Question: In the image below, if I click either male or female text, I want the checkbox to be checked. How can I do that?

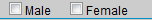
Answer: Second option is to wrap both checkbox and text in a 'label'. It will work too:
'''
<label>
<input id="male_checkbox" name="gender" type="checkbox" value="male" /> Male
</label>
'''